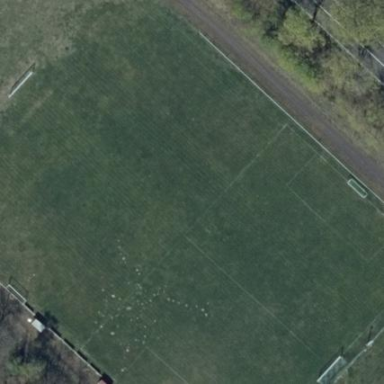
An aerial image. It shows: Soccer pitch designated for leisure and sports activities.